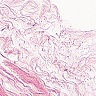
Metastatic tissue present: no